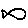
Label: fish